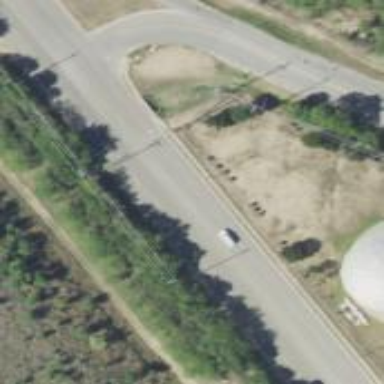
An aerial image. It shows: Secondary road.